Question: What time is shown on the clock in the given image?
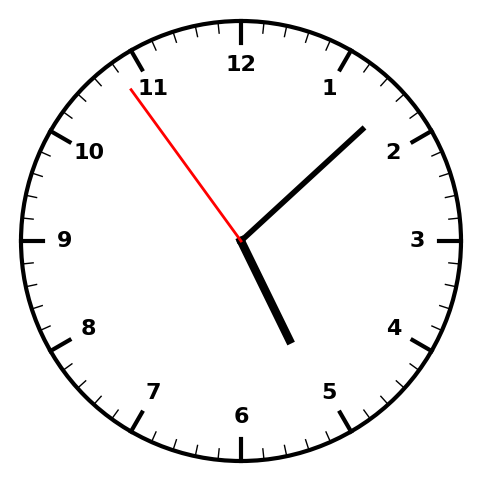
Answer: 05:07:54